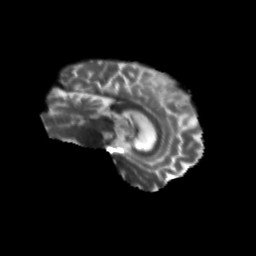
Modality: T2w
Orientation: sagittal
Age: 75
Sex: male
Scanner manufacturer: siemens
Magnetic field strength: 3 T
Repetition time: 4.71 s
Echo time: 0.0906 s